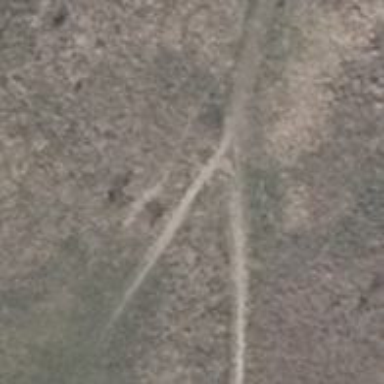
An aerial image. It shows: Dirt path.